Question: I'm building several ruleset files with all the same rule IDs but ascending levels of included MS rulesets and increasing severity of the Action for some of the rules. The problem I'm having is that VS2010 is telling me there's an error loading my FXCop_VS2010_HIGLevel2.ruleset file while the FXCop_VS2010_HIGLevel1.ruleset loads fine. They essentially look the same:
FXCop_VS2010_HIGLevel1.ruleset
'''
<?xml version="1.0" encoding="utf-8"?>
<RuleSet Name="HIG VS2010 Code Analysis Rules Level 1" Description="These rules expand on the basic design guideline rules to maximize the usability and maintainability issues that are reported. Extra emphasis is placed on naming guidelines. Consider including this rule set if your project includes library code or if you want to enforce the highest standards for writing maintainable code." ToolsVersion="10.0">
<Include Path="BasicCorrectnessRules.ruleset" Action="Default" />
<Include Path="SecurityRules.ruleset" Action="Default" />
<Rules AnalyzerId="Microsoft.Analyzers.ManagedCodeAnalysis" RuleNamespace="Microsoft.Rules.Managed">
<Rule Id="CA1000" Action="None" />
<Rule Id="CA1001" Action="None" />
...
<Rule Id="CA2239" Action="Warning" />
<Rule Id="CA2240" Action="None" />
<Rule Id="CA2242" Action="None" />
<Rule Id="CA2243" Action="None" />
</Rules>
</RuleSet>
'''
FXCop_VS2010_HIGLevel2.ruleset
'''
<?xml version="1.0" encoding="utf-8"?>
<RuleSet Name="HIG VS2010 Code Analysis Rules Level 2" Description="These rules expand on the basic design guideline rules to maximize the usability and maintainability issues that are reported. Extra emphasis is placed on naming guidelines. Consider including this rule set if your project includes library code or if you want to enforce the highest standards for writing maintainable code." ToolsVersion="10.0">
<Include Path="BasicCorrectnessRules.ruleset" Action="Default" />
<Include Path="BasicDesignGuidelineRules.ruleset" Action="Default" />
<Include Path="SecurityRules.ruleset" Action="Default" />
<Rules AnalyzerId="Microsoft.Analyzers.ManagedCodeAnalysis" RuleNamespace="Microsoft.Rules.Managed">
<Rule Id="CA1000" Action="Warning" />
<Rule Id="CA1001" Action="None" />
...
<Rule Id="CA2239" Action="Warning" />
<Rule Id="CA2240" Action="None" />
<Rule Id="CA2242" Action="None" />
<Rule Id="CA2243" Action="None" />
</Rules>
</RuleSet>
'''
You can see that they're essentially the same. Level 2 adds the BasicDesignGuidelineRules.ruleset and changes the actions on some rules (i.e. CA1000 goes from "None" at Level 1 to "Warning" at Level 2).
This is the error I get from VS2010 when I put the Level 2 ruleset file into the Static Analysis Tools\Rule Sets folder:

Any ideas why this is happening? I went through the Level 2 XML line by line and I ran a file compare to the Level 1. The only differences are what I expected. I used Notepad++ to display non-printing characters and nothing other than CRLF in the appropriate places. I'm stumped.
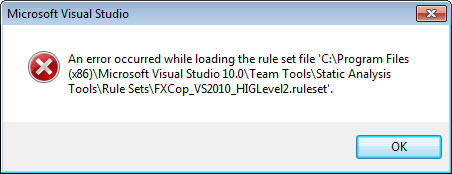
Answer: As you privided in your comment, you said the problem got resolved after changing the Actions from 'CriticalWarning' to 'Warning', and 'CriticalError' to 'Error'.
This behaviour is explained here: <URL>
You must have mistaken the action for the 'MessageLevel property' in custom rules XML-files. In this property you can set the following values:
1. Critical Error - Issues reported with this level have high visibility and the identified code does not operate correctly in most common scenarios. These issues should be resolved first. You should not exclude issues with this level.
2. Error - Issues at this level have less visibility and impact. But it still identifies issues in your code you need to resolve. Also these issues should not be excluded without careful consideration.
3. Critical Warning - This level is mostly used for maintainability issues of your code. The code is working correctly but less-than-optimal. Exclude such messages only after careful consideration.
4. Warning - Messages with this level are identifying issues in your code around maintainability, extensibility and stability.
5. Informational - Informational messages about the code.